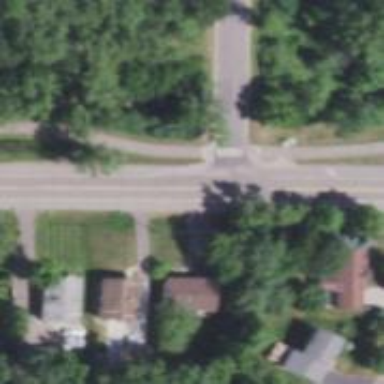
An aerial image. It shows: Stop road.